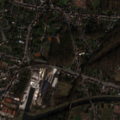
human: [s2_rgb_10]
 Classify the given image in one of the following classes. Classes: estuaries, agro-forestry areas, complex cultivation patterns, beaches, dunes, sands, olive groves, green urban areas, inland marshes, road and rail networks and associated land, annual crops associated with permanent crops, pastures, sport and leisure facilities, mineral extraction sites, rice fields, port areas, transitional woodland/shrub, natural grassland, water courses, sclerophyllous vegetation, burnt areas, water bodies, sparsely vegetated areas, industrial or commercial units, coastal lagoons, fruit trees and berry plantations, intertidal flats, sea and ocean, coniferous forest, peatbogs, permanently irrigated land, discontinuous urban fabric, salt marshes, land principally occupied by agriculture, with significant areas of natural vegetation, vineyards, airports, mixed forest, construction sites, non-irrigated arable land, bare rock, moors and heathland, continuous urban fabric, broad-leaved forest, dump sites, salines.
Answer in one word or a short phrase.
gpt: discontinuous urban fabric, industrial or commercial units, pastures, land principally occupied by agriculture, with significant areas of natural vegetation, broad-leaved forest